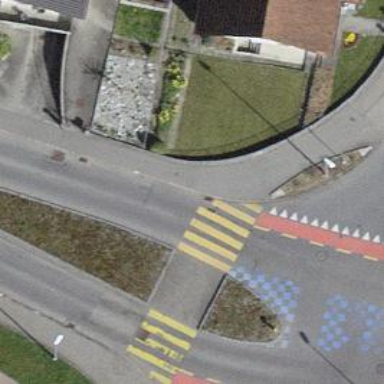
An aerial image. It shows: Pedestrian crossing with zebra markings on the footway.